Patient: sex M, age 48
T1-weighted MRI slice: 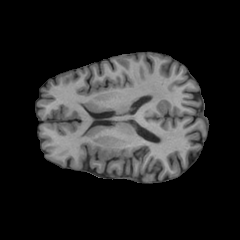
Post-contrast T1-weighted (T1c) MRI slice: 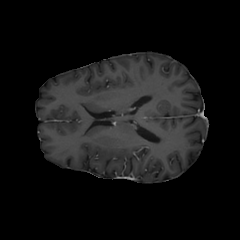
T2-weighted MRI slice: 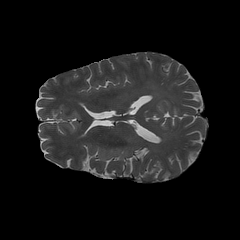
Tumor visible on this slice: yes
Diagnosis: Glioblastoma, IDH-wildtype
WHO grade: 4